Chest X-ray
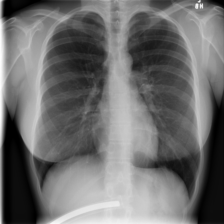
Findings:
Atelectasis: negative
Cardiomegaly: negative
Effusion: negative
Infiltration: negative
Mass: negative
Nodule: negative
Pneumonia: negative
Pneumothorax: negative
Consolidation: negative
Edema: negative
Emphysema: negative
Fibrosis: negative
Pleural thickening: negative
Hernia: negative